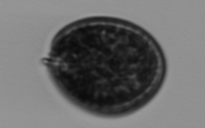
Label: Prorocentrum